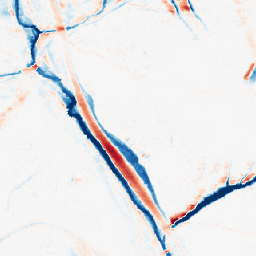
Category: morphological
Decomposition family: morphological_ellipse
Decomposition parameters: operation: average
width: 10
height: 20
Upsampling method: nearest
Upsampling parameters: scale: 4
Upsampling scale: 4